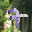
Label: 7